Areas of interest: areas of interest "Shopping Mall"
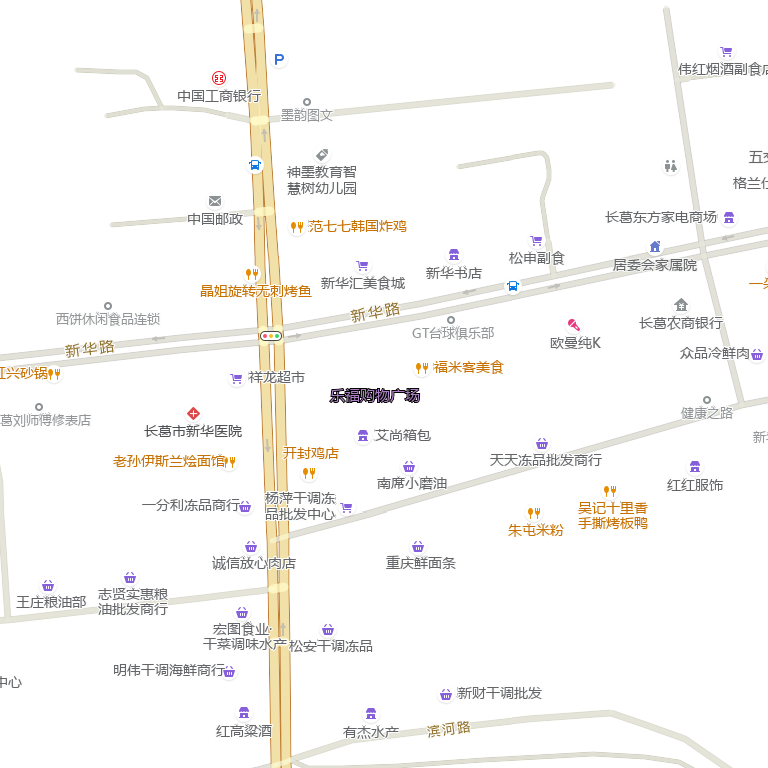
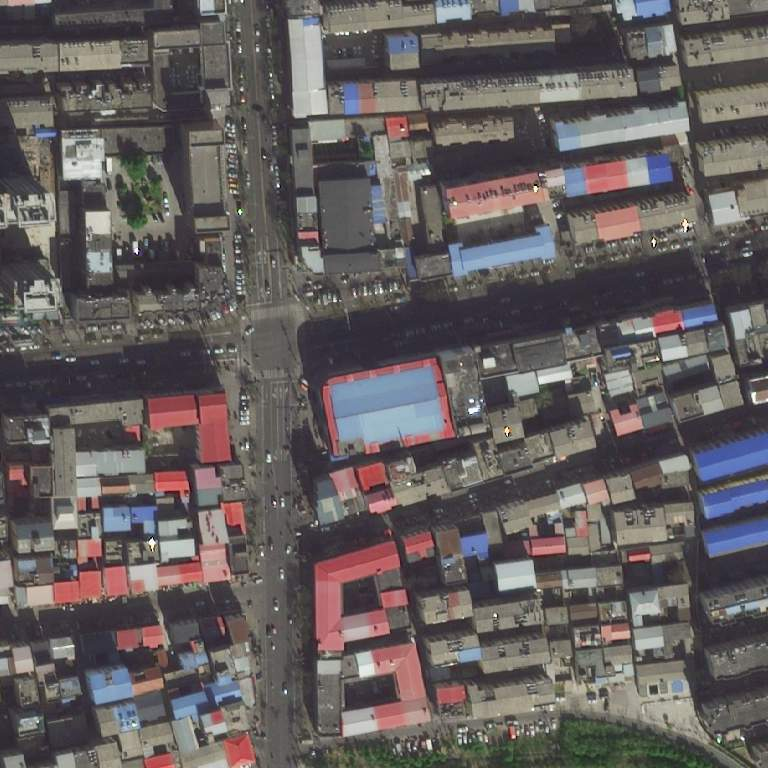